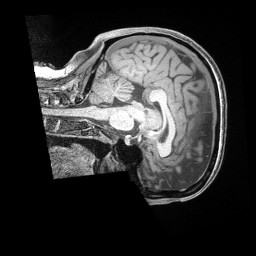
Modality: T1w
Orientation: sagittal
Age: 37
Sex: female
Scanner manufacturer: siemens
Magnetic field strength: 3 T
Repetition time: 2 s
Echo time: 0.00211 s